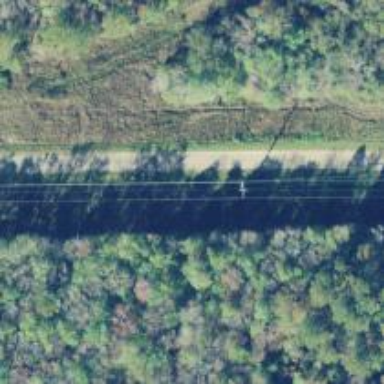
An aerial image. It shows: Power pole.